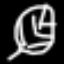
Label: leaf